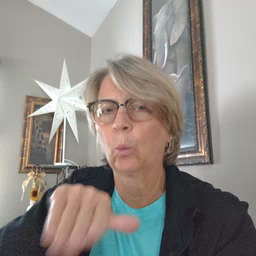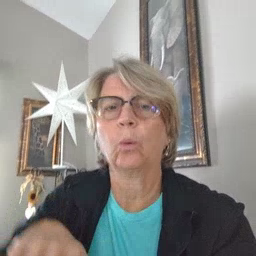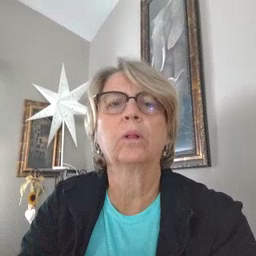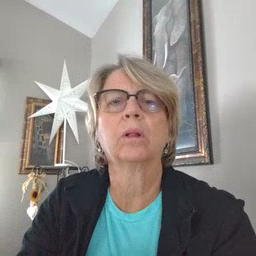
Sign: pool